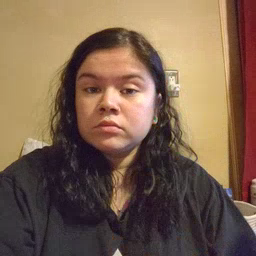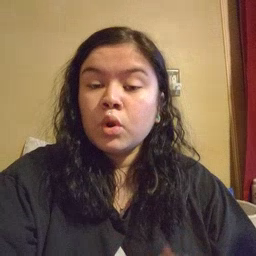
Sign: tree